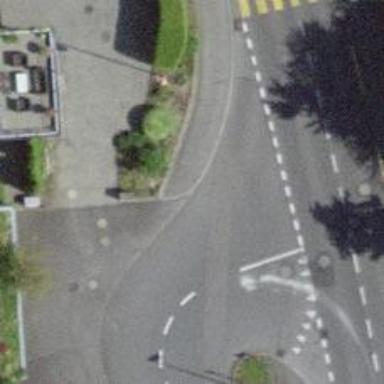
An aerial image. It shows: Kerb serving as barrier.